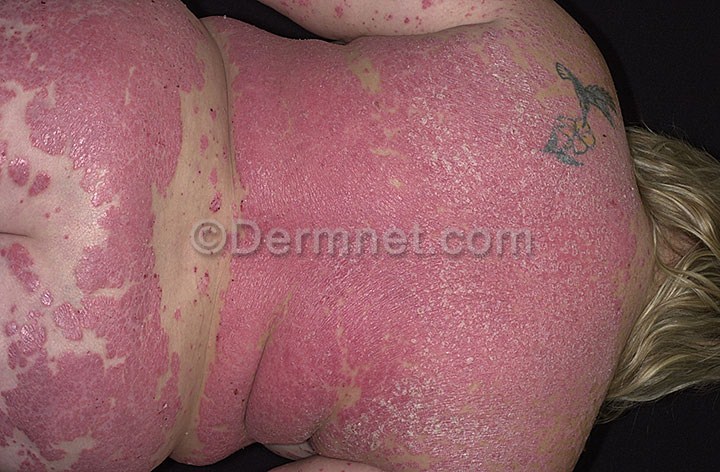
Disease: Psoriasis pictures Lichen Planus and related diseases